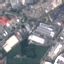
Label: Industrial